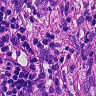
Metastatic tissue present: yes